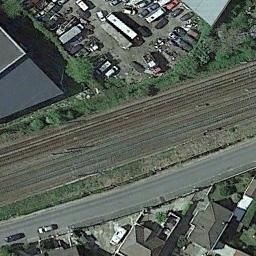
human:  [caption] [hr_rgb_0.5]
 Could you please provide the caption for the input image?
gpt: Several buildings of different shapes and sizes are beside the railway .

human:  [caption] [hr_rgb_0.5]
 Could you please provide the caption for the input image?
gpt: There are trees and cars on both sides of the railway .

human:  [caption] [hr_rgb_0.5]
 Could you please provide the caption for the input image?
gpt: The railway is next to some trees and houses .

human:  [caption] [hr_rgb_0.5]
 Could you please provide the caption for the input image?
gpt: These railways are flanked by some buildings and a parking lot is on one side of the railways .

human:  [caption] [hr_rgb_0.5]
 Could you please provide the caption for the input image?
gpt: There are some green bushes and buildings beside the railway .